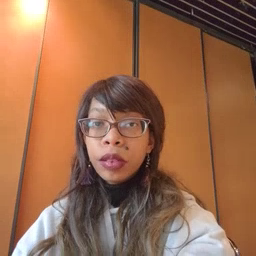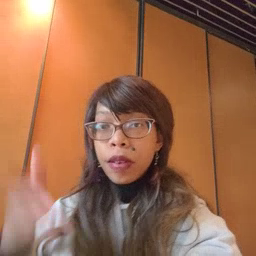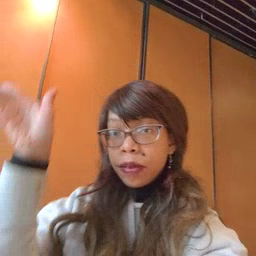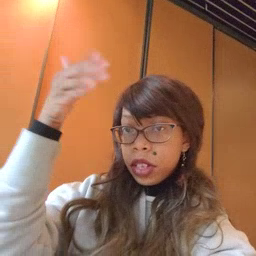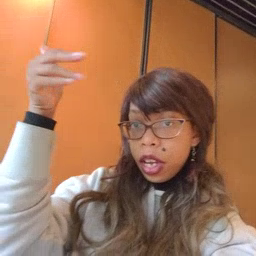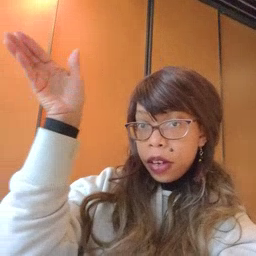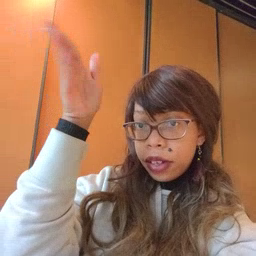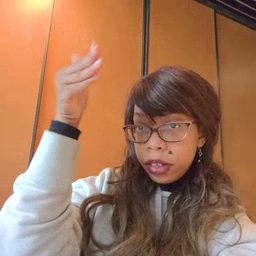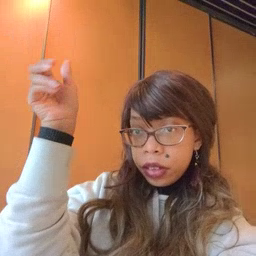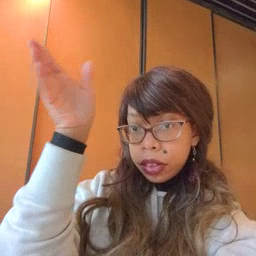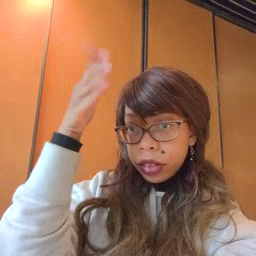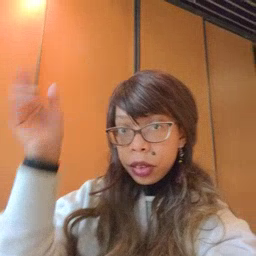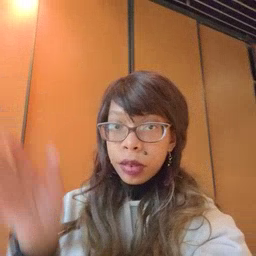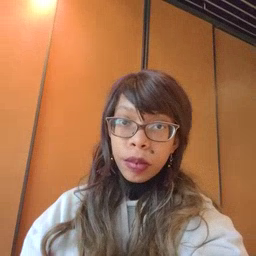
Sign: flag